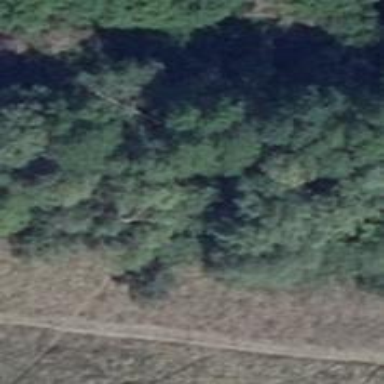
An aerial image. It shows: Hunting stand.